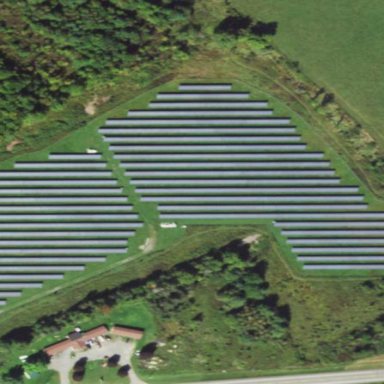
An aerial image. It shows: Solar power plant utilizing photovoltaic technology.